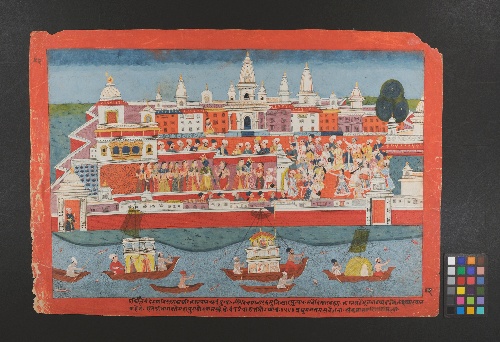
Date: ca. 1775
Object type: Folio
Classification: Paintings
Medium: Ink and color on paper
Culture: Nepal (Kathmandu Valley)
Dimensions: 12 7/32 x 18 5/8 in. (31.1 x 47.3 cm)
Department: Asian Art
Credit line: Gift of Jeffrey Paley, 1975
Accession year: 1975
Repository: Metropolitan Museum of Art, New York, NY
Tags: Men|Women|Krishna|Boats|Palaces